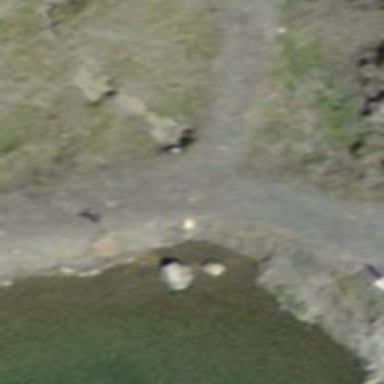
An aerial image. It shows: Path on the ground.